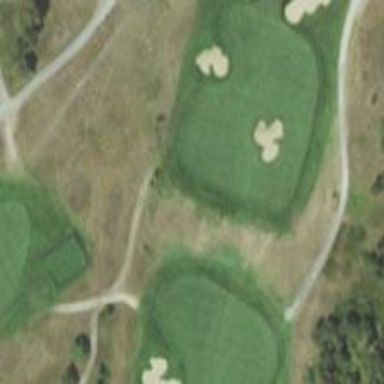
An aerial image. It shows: Path for both roads and golfers.